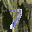
Label: 7